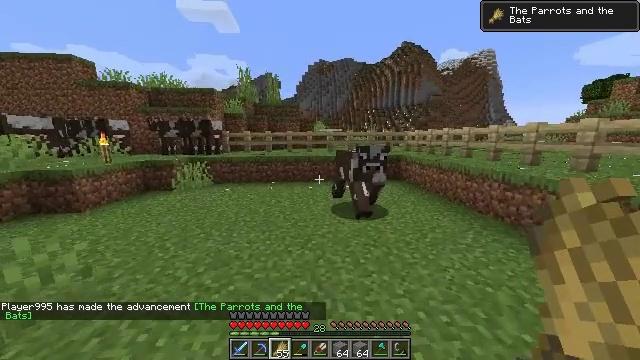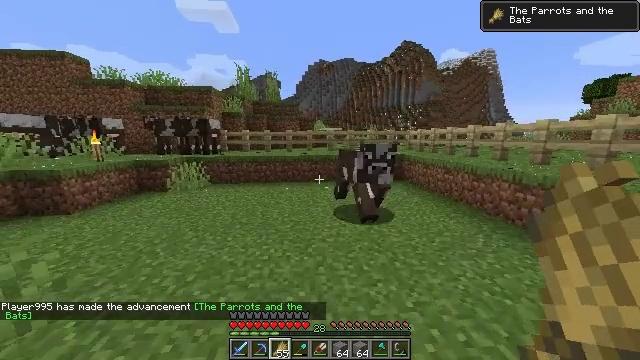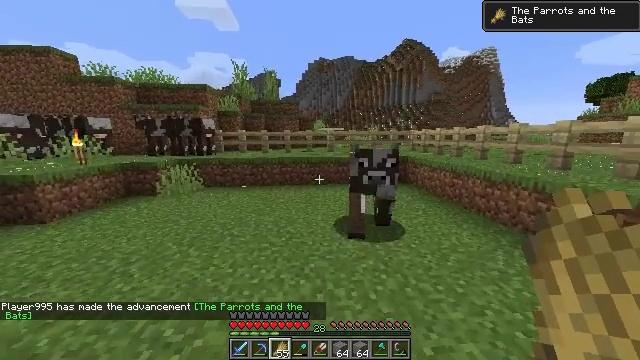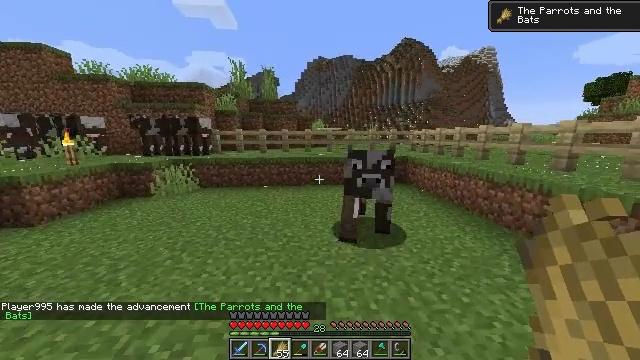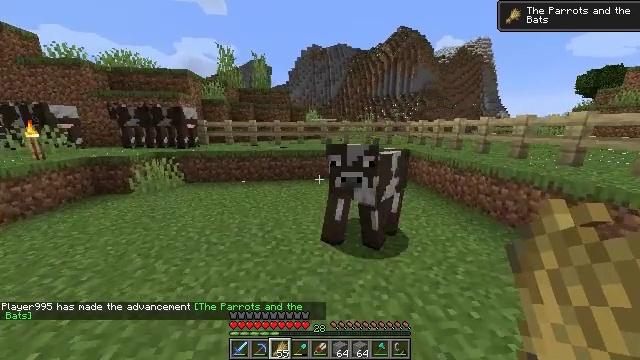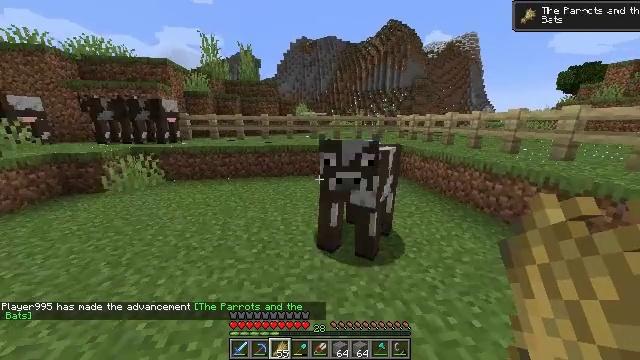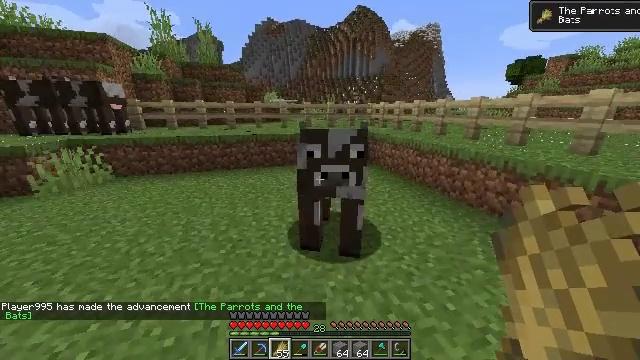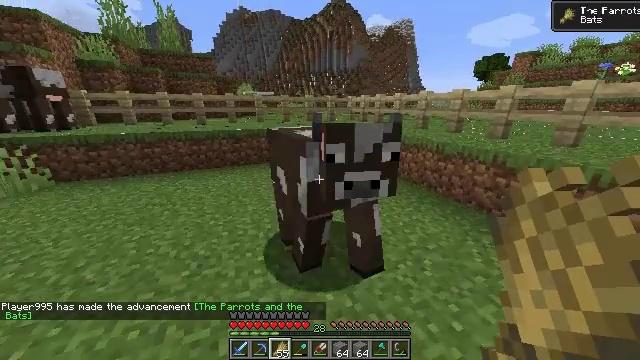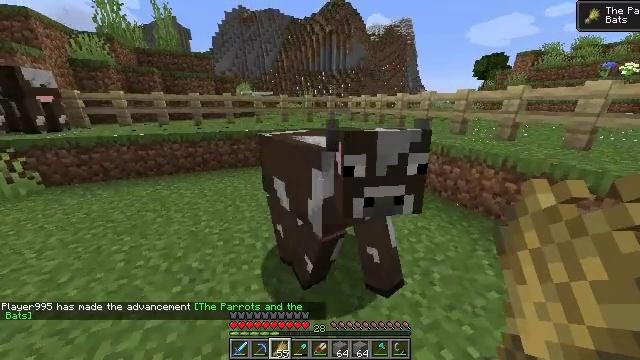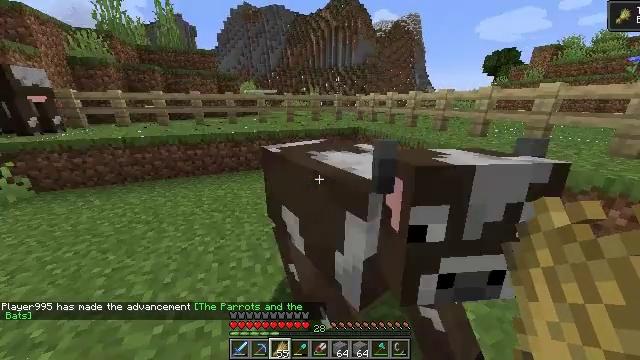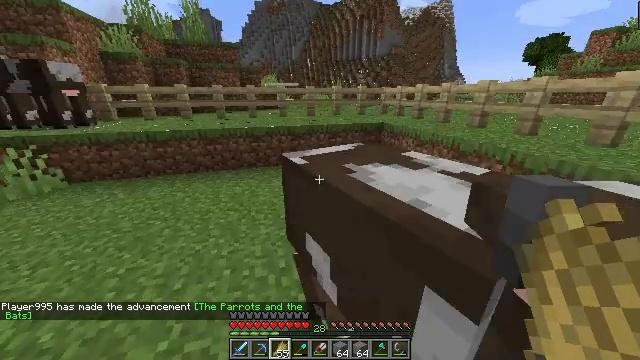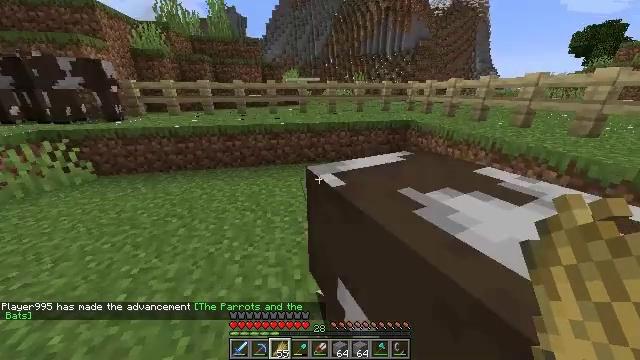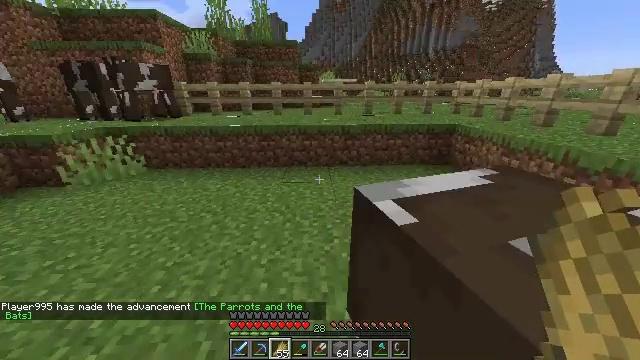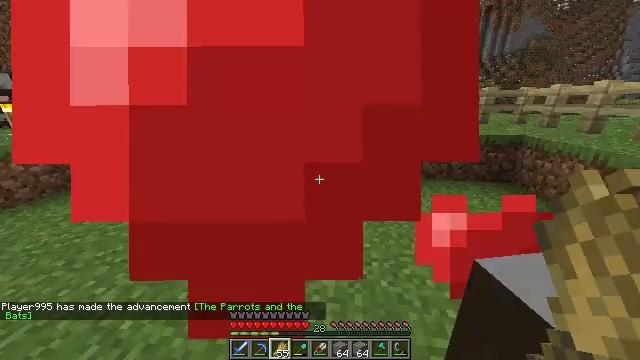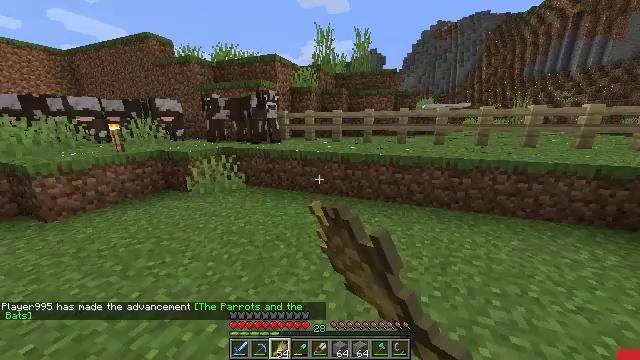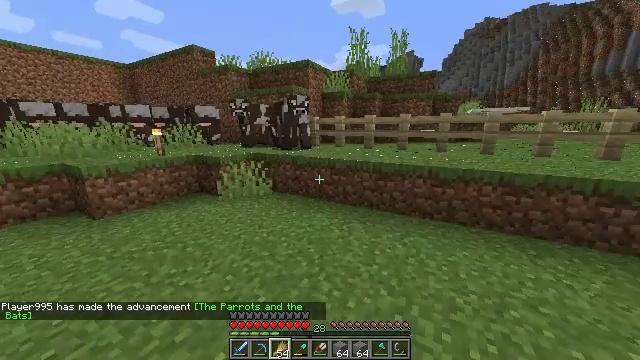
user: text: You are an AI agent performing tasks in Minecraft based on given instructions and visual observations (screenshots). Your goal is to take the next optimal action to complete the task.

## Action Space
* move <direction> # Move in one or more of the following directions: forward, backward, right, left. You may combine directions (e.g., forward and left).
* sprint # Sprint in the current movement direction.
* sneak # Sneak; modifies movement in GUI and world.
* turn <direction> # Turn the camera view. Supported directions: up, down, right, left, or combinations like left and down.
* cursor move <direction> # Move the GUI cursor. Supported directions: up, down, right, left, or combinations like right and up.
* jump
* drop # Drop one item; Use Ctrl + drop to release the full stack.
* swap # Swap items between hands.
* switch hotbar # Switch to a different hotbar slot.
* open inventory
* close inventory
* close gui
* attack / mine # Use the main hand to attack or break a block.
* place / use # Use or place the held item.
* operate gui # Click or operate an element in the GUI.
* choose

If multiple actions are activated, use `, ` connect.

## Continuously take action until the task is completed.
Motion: motion action
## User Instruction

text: Kill mobs.
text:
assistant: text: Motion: move forward, sprint, use / place
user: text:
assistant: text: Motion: move forward, sprint, use / place
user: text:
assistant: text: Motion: move forward, sprint, use / place
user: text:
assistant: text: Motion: move forward, sprint, turn right and down, use / place
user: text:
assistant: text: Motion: move forward, sprint, turn right and down, use / place
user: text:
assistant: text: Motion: move forward, sprint, turn right and down, use / place
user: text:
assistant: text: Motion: move forward, sprint, turn right and down, use / place
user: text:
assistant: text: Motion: move forward, sprint, use / place
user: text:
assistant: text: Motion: move forward, sprint, turn left, use / place
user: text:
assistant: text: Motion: move forward, sprint, turn left and down, use / place
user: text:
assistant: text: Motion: move forward, sprint, turn left and down, use / place
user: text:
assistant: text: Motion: move forward, sprint, turn left, use / place
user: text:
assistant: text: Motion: move forward, sprint, turn left and up, use / place
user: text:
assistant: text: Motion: move forward, sprint, turn left and up, use / place
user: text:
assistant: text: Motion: move forward, sprint, turn left and up, use / place
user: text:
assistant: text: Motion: move forward, sprint, turn left, use / place
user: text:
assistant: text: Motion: move forward, sprint, turn left, use / place
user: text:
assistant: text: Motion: move forward, sprint, turn left, use / place
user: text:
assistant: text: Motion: move forward, sprint, turn left, use / place
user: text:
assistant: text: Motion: move forward, sprint, use / place
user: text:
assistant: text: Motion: move forward, use / place
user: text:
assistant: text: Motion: move forward, turn up, use / place
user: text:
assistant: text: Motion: move forward, use / place
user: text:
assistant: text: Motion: move forward, turn up, use / place
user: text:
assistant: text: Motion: move forward, turn up, use / place
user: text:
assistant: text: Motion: move forward, turn up, use / place
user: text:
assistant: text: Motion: use / place
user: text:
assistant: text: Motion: use / place
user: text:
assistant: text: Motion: use / place
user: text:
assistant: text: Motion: move left, turn left, use / place